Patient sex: M
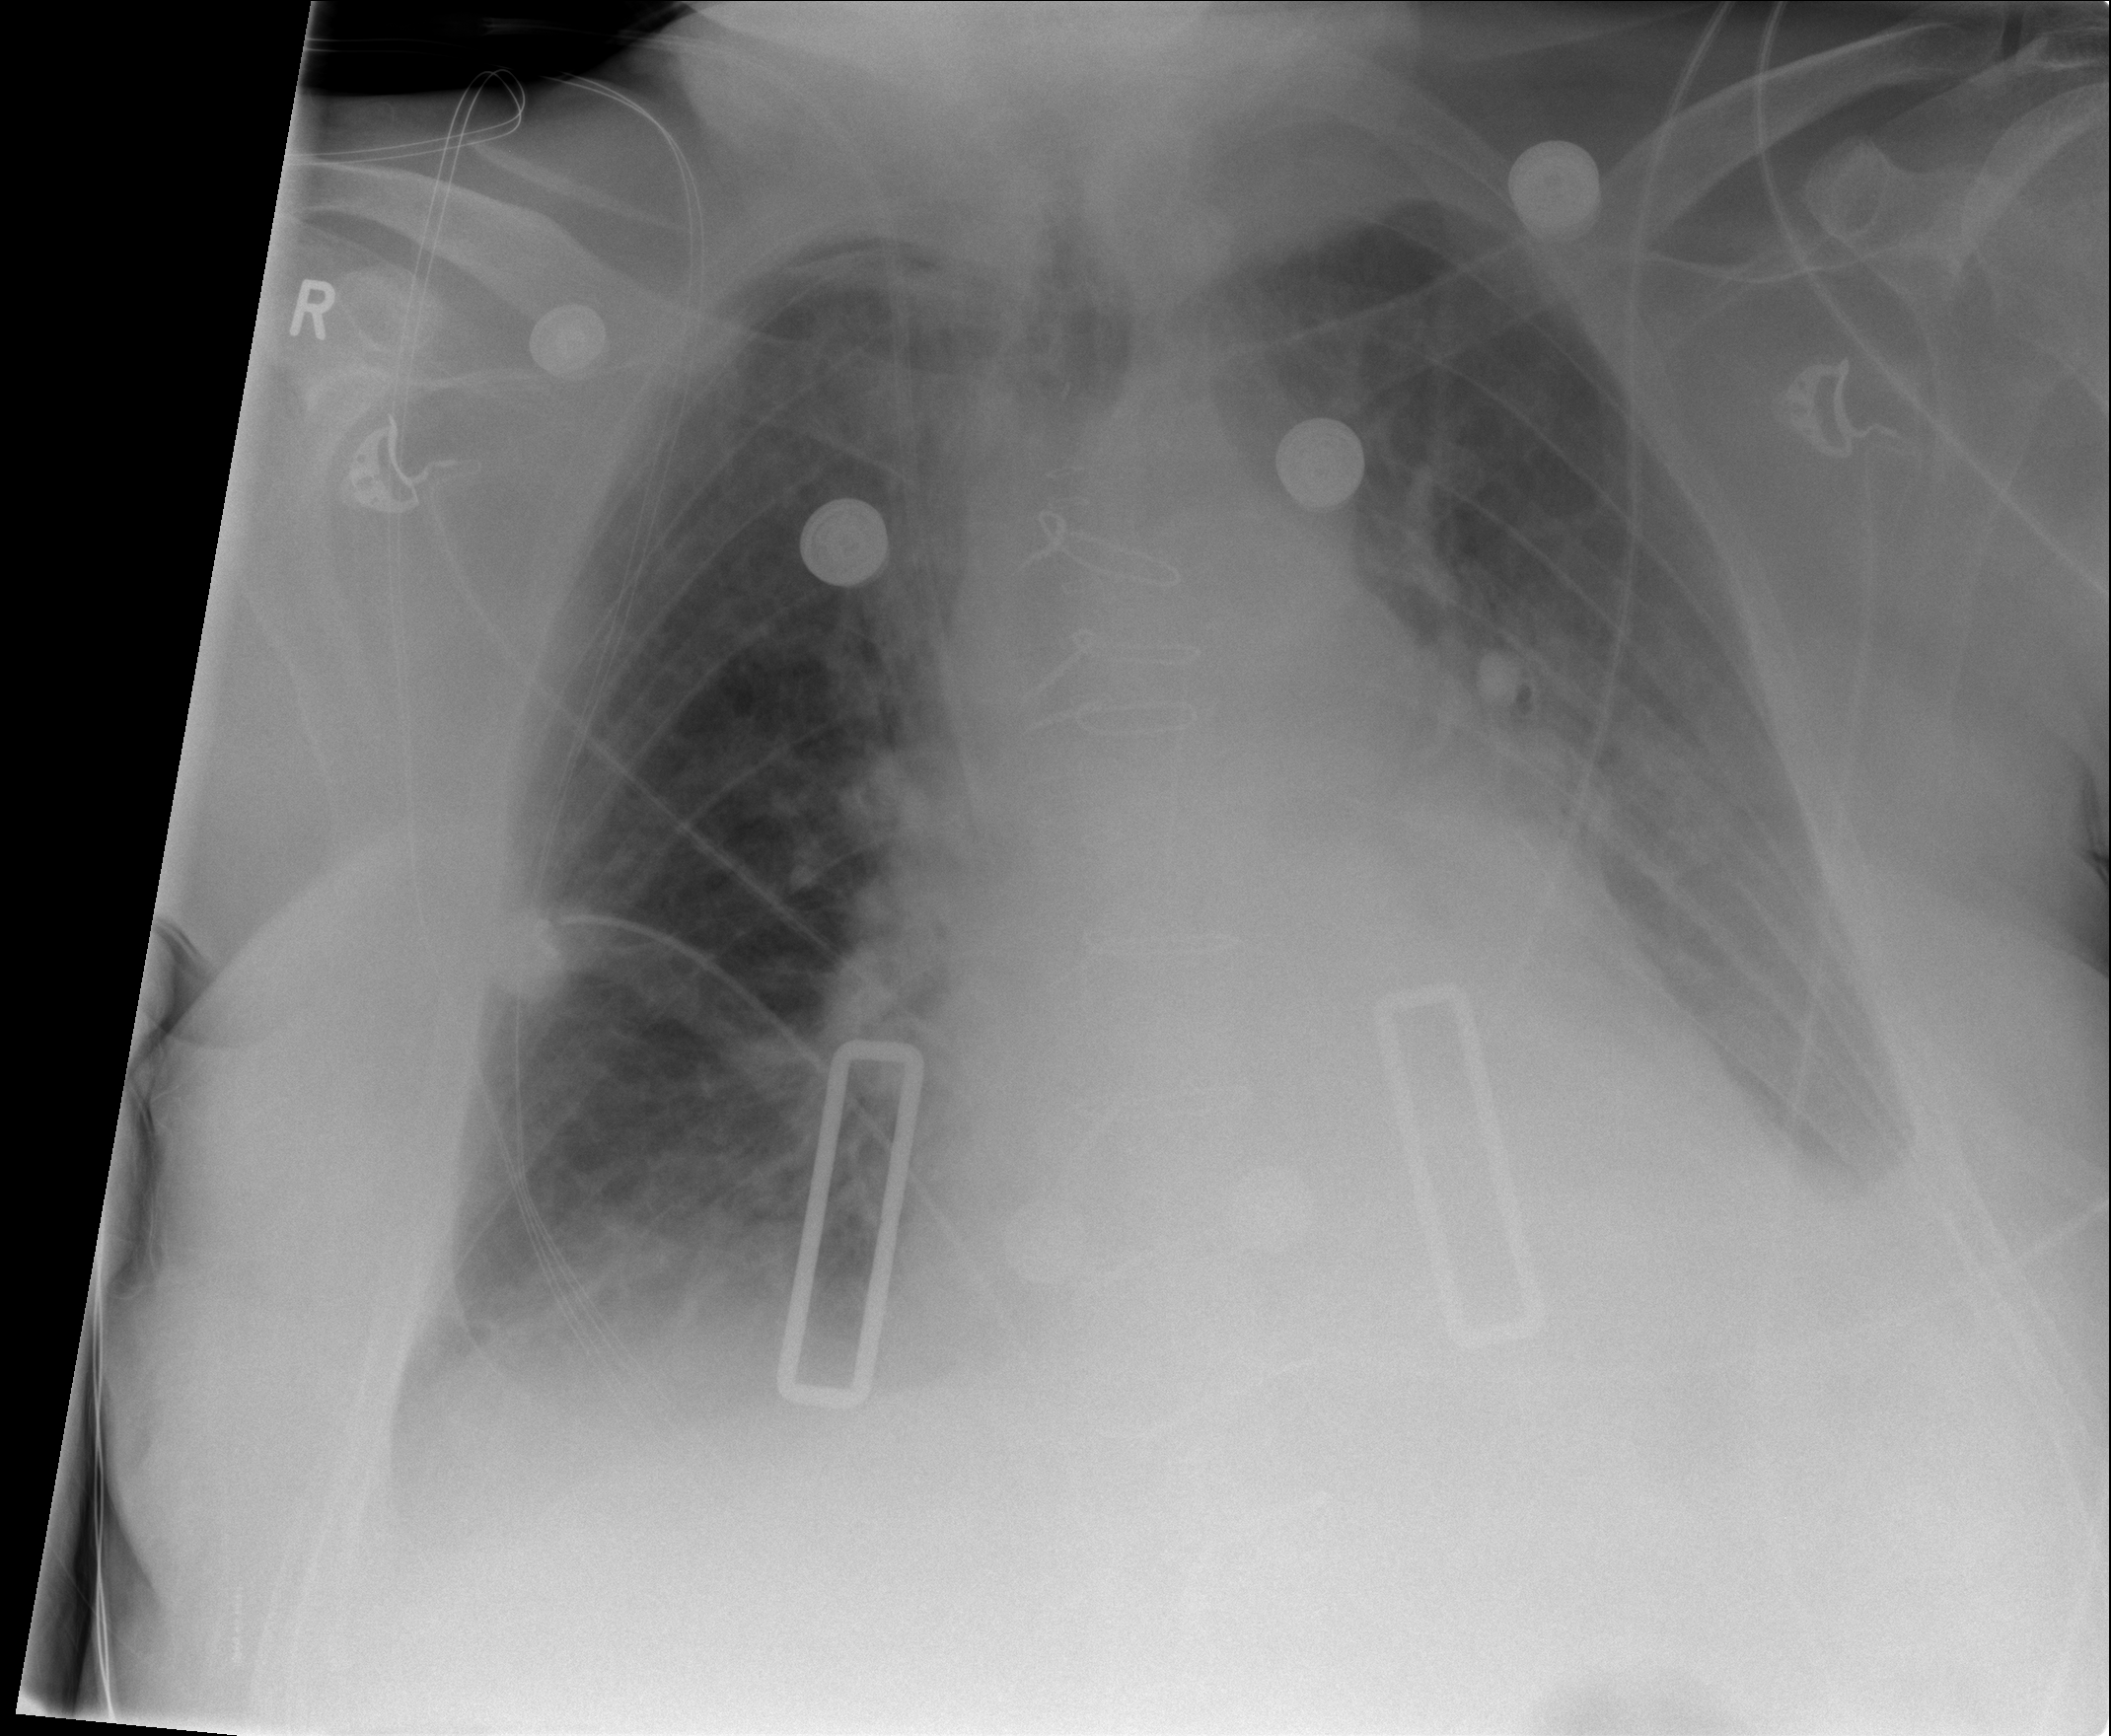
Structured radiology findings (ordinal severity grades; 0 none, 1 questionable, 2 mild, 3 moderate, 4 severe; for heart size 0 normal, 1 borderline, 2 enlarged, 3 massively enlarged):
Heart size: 2
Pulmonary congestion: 2
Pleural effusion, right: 0
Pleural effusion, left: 2
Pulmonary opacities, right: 2
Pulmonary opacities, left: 0
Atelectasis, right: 2
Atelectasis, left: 2